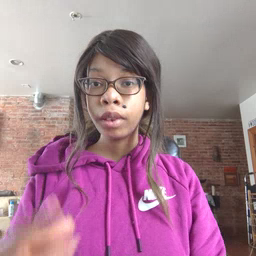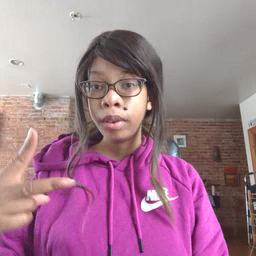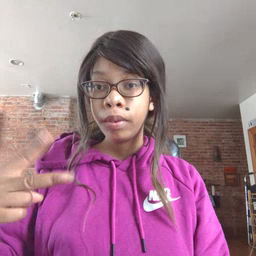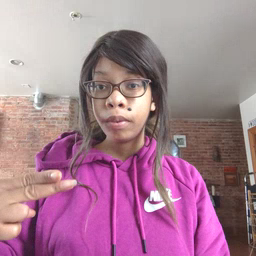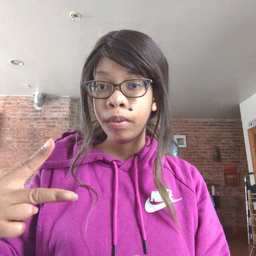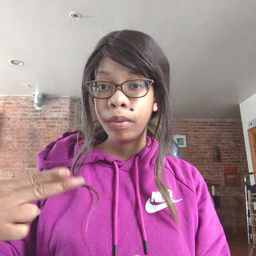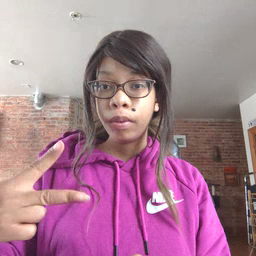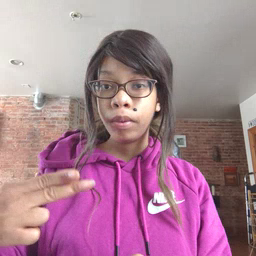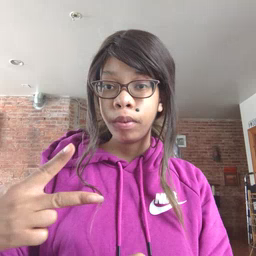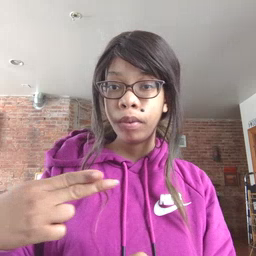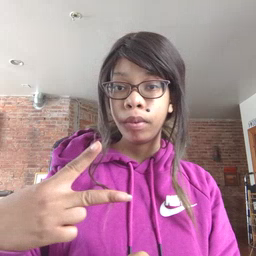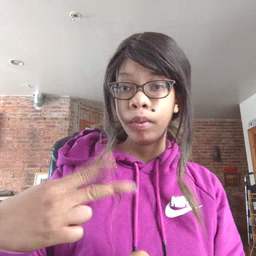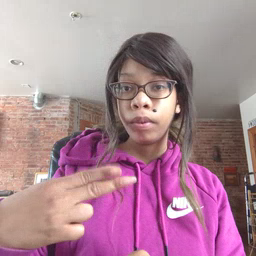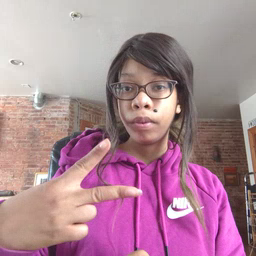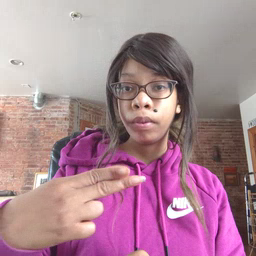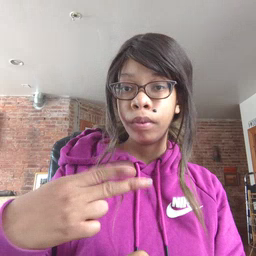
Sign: scissors